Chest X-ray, PA view. Patient: 67 years old, sex F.
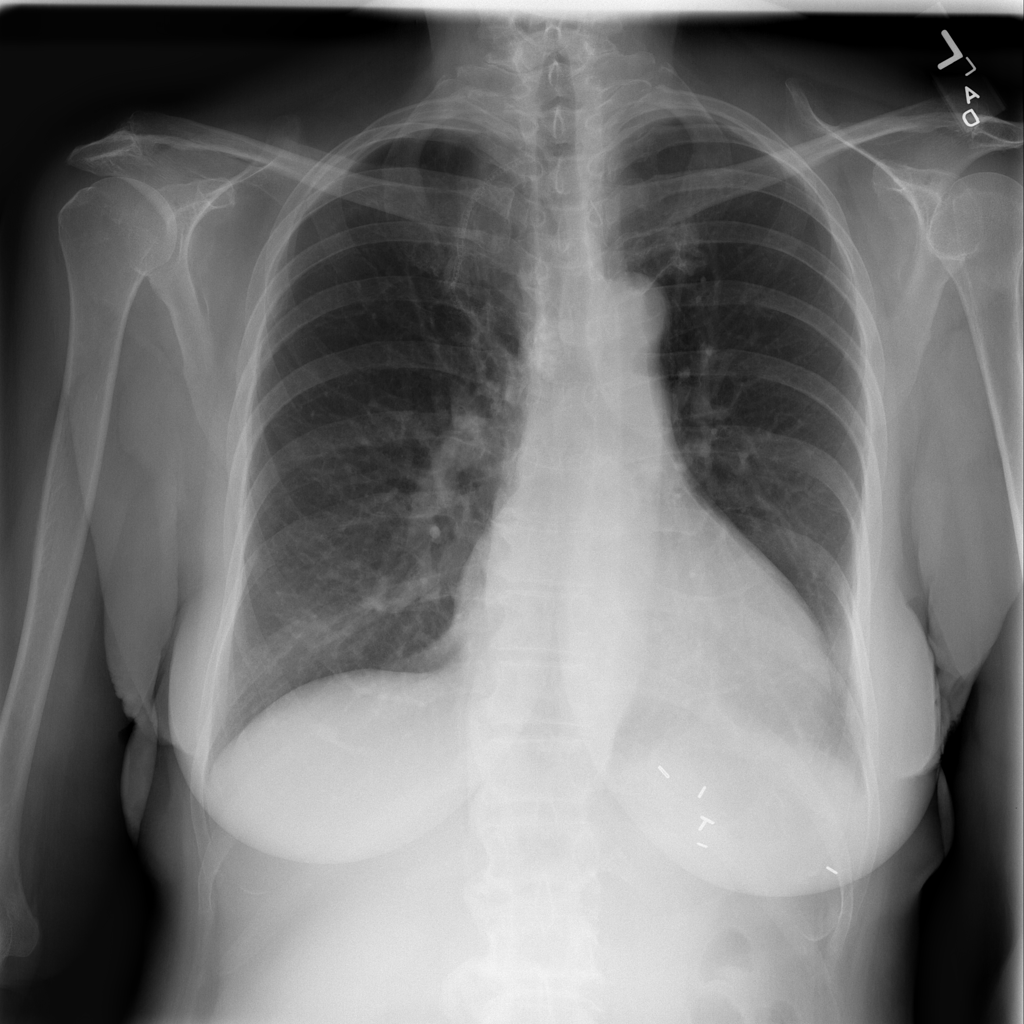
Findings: No Finding